已知 \(A(0,3)\) 和 \(P\left(3,\frac{3}{2}\right)\) 是椭圆 \(\Gamma\)：\(\frac{x^2}{a^2}+\frac{y^2}{b^2}=1\) 上两点，\(O\) 是坐标原点.

\noindent (1) 求椭圆 \(\Gamma\) 的离心率；

\noindent (2) 若过点 \(P\) 的直线 \(l\) 交 \(\Gamma\) 于另一点 \(B\)，且 \(\triangle ABP\) 的面积为 9，求直线 \(l\) 的方程；

\noindent (3) 过 \(OA\) 中点 \(C\) 的动直线与椭圆 \(\Gamma\) 有两个交点 \(M,N\)，试判断在 \(y\) 轴上是否存在点 \(T\) 使得 \(\overrightarrow{TM}\cdot\overrightarrow{TN}\leq 0\). 若存在，求出 \(T\) 点纵坐标的取值范围； 若不存在，说明理由.

\vspace{1em}
【解答】
\noindent 【答案】(1) \(\frac{1}{2}\)

\noindent (2) \(x-2y=0\) 或 \(3x-2y-6=0\)

\noindent (3) 存在，\(\left[-\frac{3}{2},3\right]\)

\vspace{1em}

\noindent 【知识点】椭圆中三角形（四边形）的面积、椭圆中存在定点满足某条件问题、求椭圆的离心率或离心率的取值范围

\vspace{1em}

\noindent 【分析】（1）代入两点得到关于 \(a,b\) 的方程，解出即可；（2）以 \(|AP|\) 为底，求出三角形的高，即点 \(B\) 到直线 \(AP\) 的距离，再利用平行线距离公式得到平移后的直线方程，联立椭圆方程得到 \(B\) 点坐标，则得到直线 \(l\) 的方程；（3）设该直线方程为：\(y=kx+\frac{3}{2}\)，\(M(x_1,y_1),N(x_2,y_2),T(0,t)\)， 联立直线方程和椭圆方程并消元，结合韦达定理和向量数量积的坐标运算可用 \(k,t\) 表示 \(\overrightarrow{TM}\cdot\overrightarrow{TN}\)，再根据 \(\overrightarrow{TM}\cdot\overrightarrow{TN}\leq 0\) 可求 \(t\) 的范围.

\vspace{1em}

\noindent 【详解】（1）由题意得
\[
\begin{cases}
b=3 \\
\frac{9}{a^2}+\frac{\frac{9}{4}}{b^2}=1
\end{cases},
\]
解得
\[
\begin{cases}
b^2=9 \\
a^2=12
\end{cases},
\]
椭圆方程为：\(\frac{x^2}{12}+\frac{y^2}{9}=1\).

所以 \(e=\sqrt{1-\frac{b^2}{a^2}}=\sqrt{1-\frac{9}{12}}=\frac{1}{2}\).

---

\noindent （2）\(k_{AP}=\frac{\frac{3}{2}-3}{3-0}=-\frac{1}{2}\)，则直线 \(AP\) 的方程为 \(y=-\frac{1}{2}x+3\)，即 \(x+2y-6=0\)，

\[
|AP|=\sqrt{(0-3)^2+\left(3-\frac{3}{2}\right)^2}=\frac{3\sqrt{5}}{2},
\]
由（1）知 \(C:\frac{x^2}{12}+\frac{y^2}{9}=1\)，

设点 \(B\) 到直线 \(AP\) 的距离为 \(d\)，则 \(d=\frac{2\times 9}{\frac{3\sqrt{5}}{2}}=\frac{12\sqrt{5}}{5}\)，

则将直线 \(AP\) 沿着与 \(AP\) 垂直的方向平移 \(\frac{12\sqrt{5}}{5}\) 单，

此时该平行线与椭圆的交点即为点 \(B\)，

设该平行线的方程为：\(x+2y+C=0\)，

则 \(\frac{|C+6|}{\sqrt{5}}=\frac{12\sqrt{5}}{5}\)，解得 \(C=6\) 或 \(C=-18\)，

当 \(C=6\) 时，联立
\[
\begin{cases}
\frac{x^2}{12}+\frac{y^2}{9}=1 \\
x+2y+6=0
\end{cases},
\]
解得
\[
\begin{cases}
x=0 \\
y=-3
\end{cases}
\quad\text{或}\quad
\begin{cases}
x=-3 \\
y=-\frac{3}{2}
\end{cases},
\]
即 \(B(0,-3)\) 或 \(\left(-3,-\frac{3}{2}\right)\)，

当 \(B(0,-3)\) 时，此时 \(k_l=\frac{3}{2}\)，直线 \(l\) 的方程为 \(y=\frac{3}{2}x-3\)，即 \(3x-2y-6=0\)，

当 \(B\left(-3,-\frac{3}{2}\right)\) 时，此时 \(k_l=\frac{1}{2}\)，直线 \(l\) 的方程为 \(y=\frac{1}{2}x\)，即 \(x-2y=0\)，

当 \(C=-18\) 时，联立
\[
\begin{cases}
\frac{x^2}{12}+\frac{y^2}{9}=1 \\
x+2y-18=0
\end{cases}
\]
得 \(2y^2-27y+117=0\)，

\(\Delta=27^2-4\times 2\times 117=-207<0\)，此时该直线与椭圆无交点.

综上直线 \(l\) 的方程为 \(3x-2y-6=0\) 或 \(x-2y=0\).

---

\noindent （3）椭圆方程为：\(\frac{x^2}{12}+\frac{y^2}{9}=1\).

若过 \(OA\) 中点 \(C\left(0,\frac{3}{2}\right)\) 的动直线的斜率存在，则可设该直线方程为：\(y=kx+\frac{3}{2}\)，

设 \(M(x_1,y_1),N(x_2,y_2),T(0,t)\)，

由
\[
\begin{cases}
3x^2+4y^2=36 \\
y=kx+\frac{3}{2}
\end{cases}
\]
可得 \((3+4k^2)x^2+12kx-27=0\)，

故 \(\Delta=144k^2+108(3+4k^2)=324+576k^2>0\) 且 \(x_1+x_2=-\frac{12k}{3+4k^2},x_1x_2=-\frac{27}{3+4k^2}\)，

而 \(\overrightarrow{TM}=(x_1,y_1-t),\overrightarrow{TN}=(x_2,y_2-t)\)，

故
\begin{align*}
\overrightarrow{TM}\cdot\overrightarrow{TN}&=x_1x_2+(y_1-t)(y_2-t)=x_1x_2+\left(kx_1+\frac{3}{2}-t\right)\left(kx_2+\frac{3}{2}-t\right) \\
&=(1+k^2)x_1x_2+k\left(\frac{3}{2}-t\right)(x_1+x_2)+\left(\frac{3}{2}-t\right)^2 \\
&=(1+k^2)\times\left(-\frac{27}{3+4k^2}\right)-k\left(\frac{3}{2}-t\right)\times\frac{12k}{3+4k^2}+\left(\frac{3}{2}-t\right)^2 \\
&=\frac{-\frac{81}{4}-9t+3t^2-36k^2+4k^2t^2}{3+4k^2}=\frac{(-36+4t^2)k^2-\frac{81}{4}-9t+3t^2}{3+4k^2},
\end{align*}

因为 \(\overrightarrow{TM}\cdot\overrightarrow{TN}\leq 0\) 恒成立，故
\[
\begin{cases}
-36+4t^2\leq 0 \\
4(-36+4t^2)\left(\frac{81}{4}+9t-3t^2\right)\leq 0
\end{cases},
\]
解得 \(-\frac{3}{2}\leq t\leq 3\).

若过点 \(C\left(0,\frac{3}{2}\right)\) 的动直线的斜率不存在，则 \(M\left(-3,-\frac{3}{2}\right),N\left(3,\frac{3}{2}\right)\)，

此时需 \(-3\leq t\leq 3\)，两者结合可得 \(-\frac{3}{2}\leq t\leq 3\).

故这个 \(T\) 点纵坐标的取值范围为 \(\left[-\frac{3}{2},3\right]\)

\vspace{1em}

\noindent 【点睛】思路点睛：圆锥曲线中的范围问题，往往需要用合适的参数表示目标代数式，表示过程中需要借助韦达定理，此时注意直线方程的合理假设.
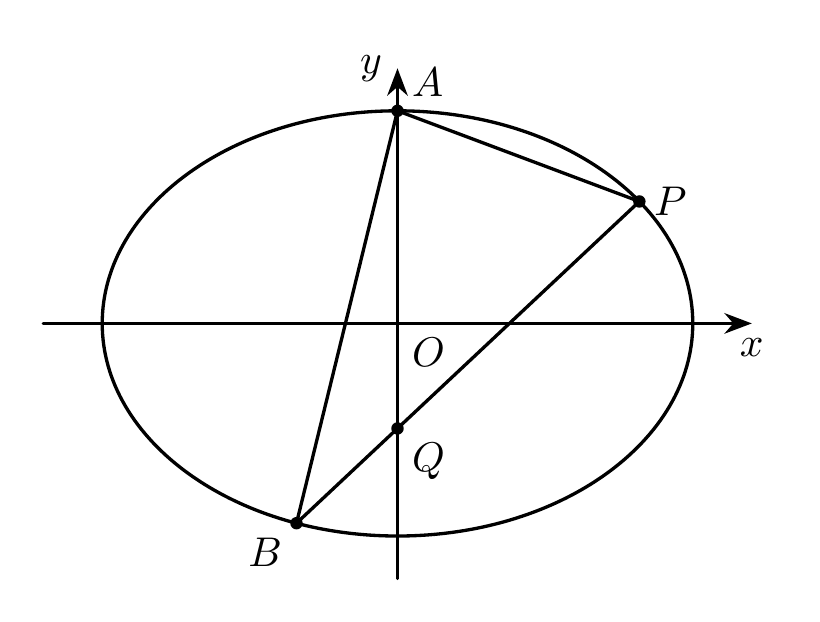
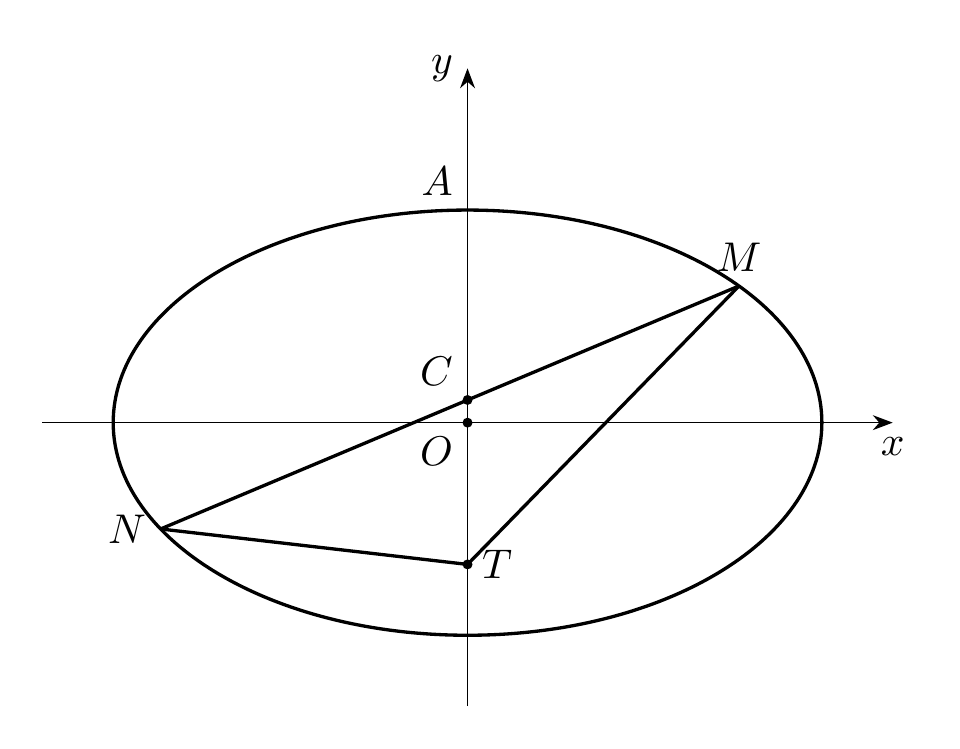